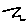
Label: zigzag